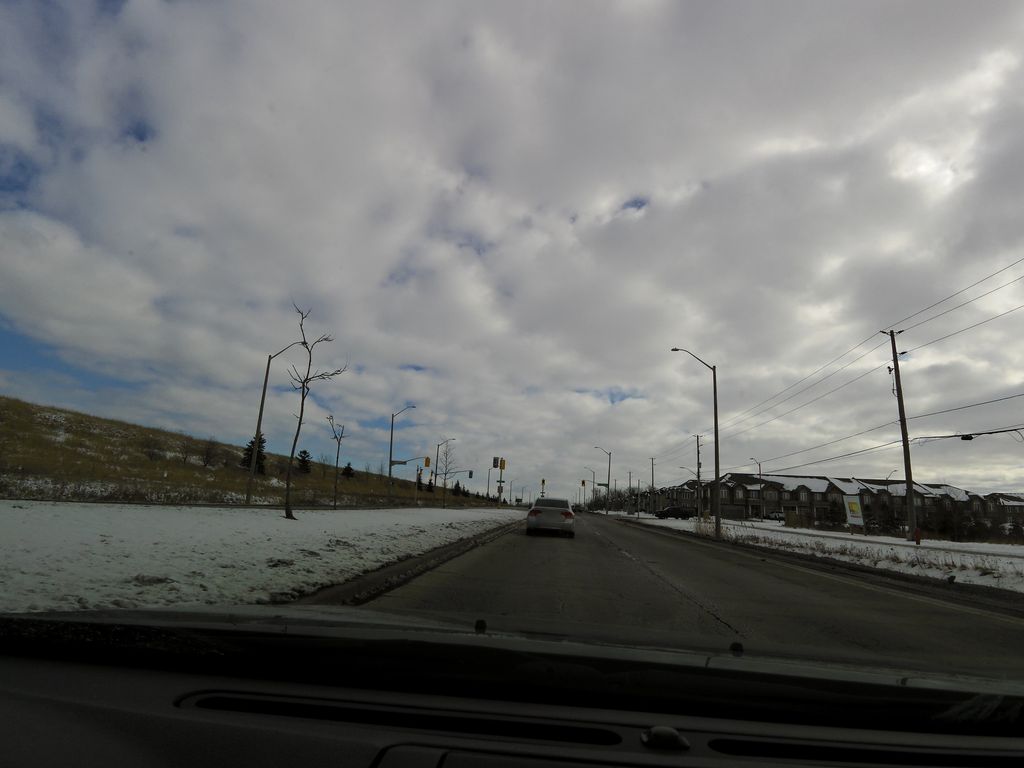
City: hamilton